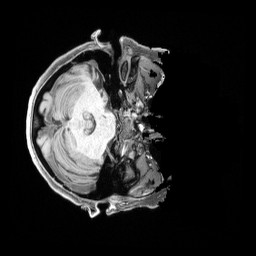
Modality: T1w
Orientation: axial
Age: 44
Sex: female
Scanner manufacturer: siemens
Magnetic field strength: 3 T
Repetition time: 2.4 s
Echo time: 0.00228 s